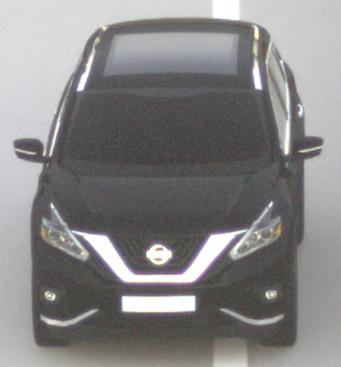
Make: Nissan
Model: Murano
Detailed model: Gen. 3 Z52
Model produced from: 2015
Doors: 5
Color: black
Road condition: dry road
Daytime: sunrise or sunset
Contrast: low contrast